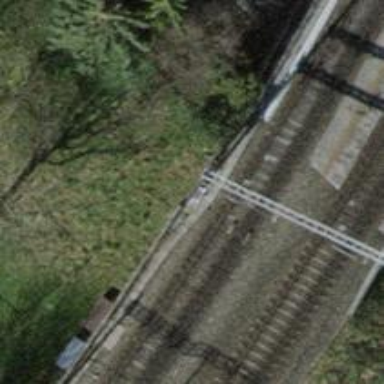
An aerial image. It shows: Railway bridge with electrified tracks and single rail.